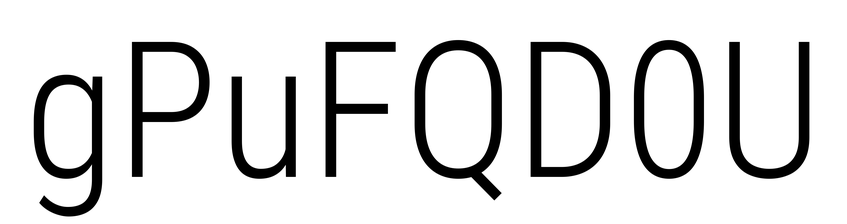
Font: Roboto_Condensed_Light